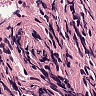
Metastatic tissue present: no